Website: macys
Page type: customer-info-address
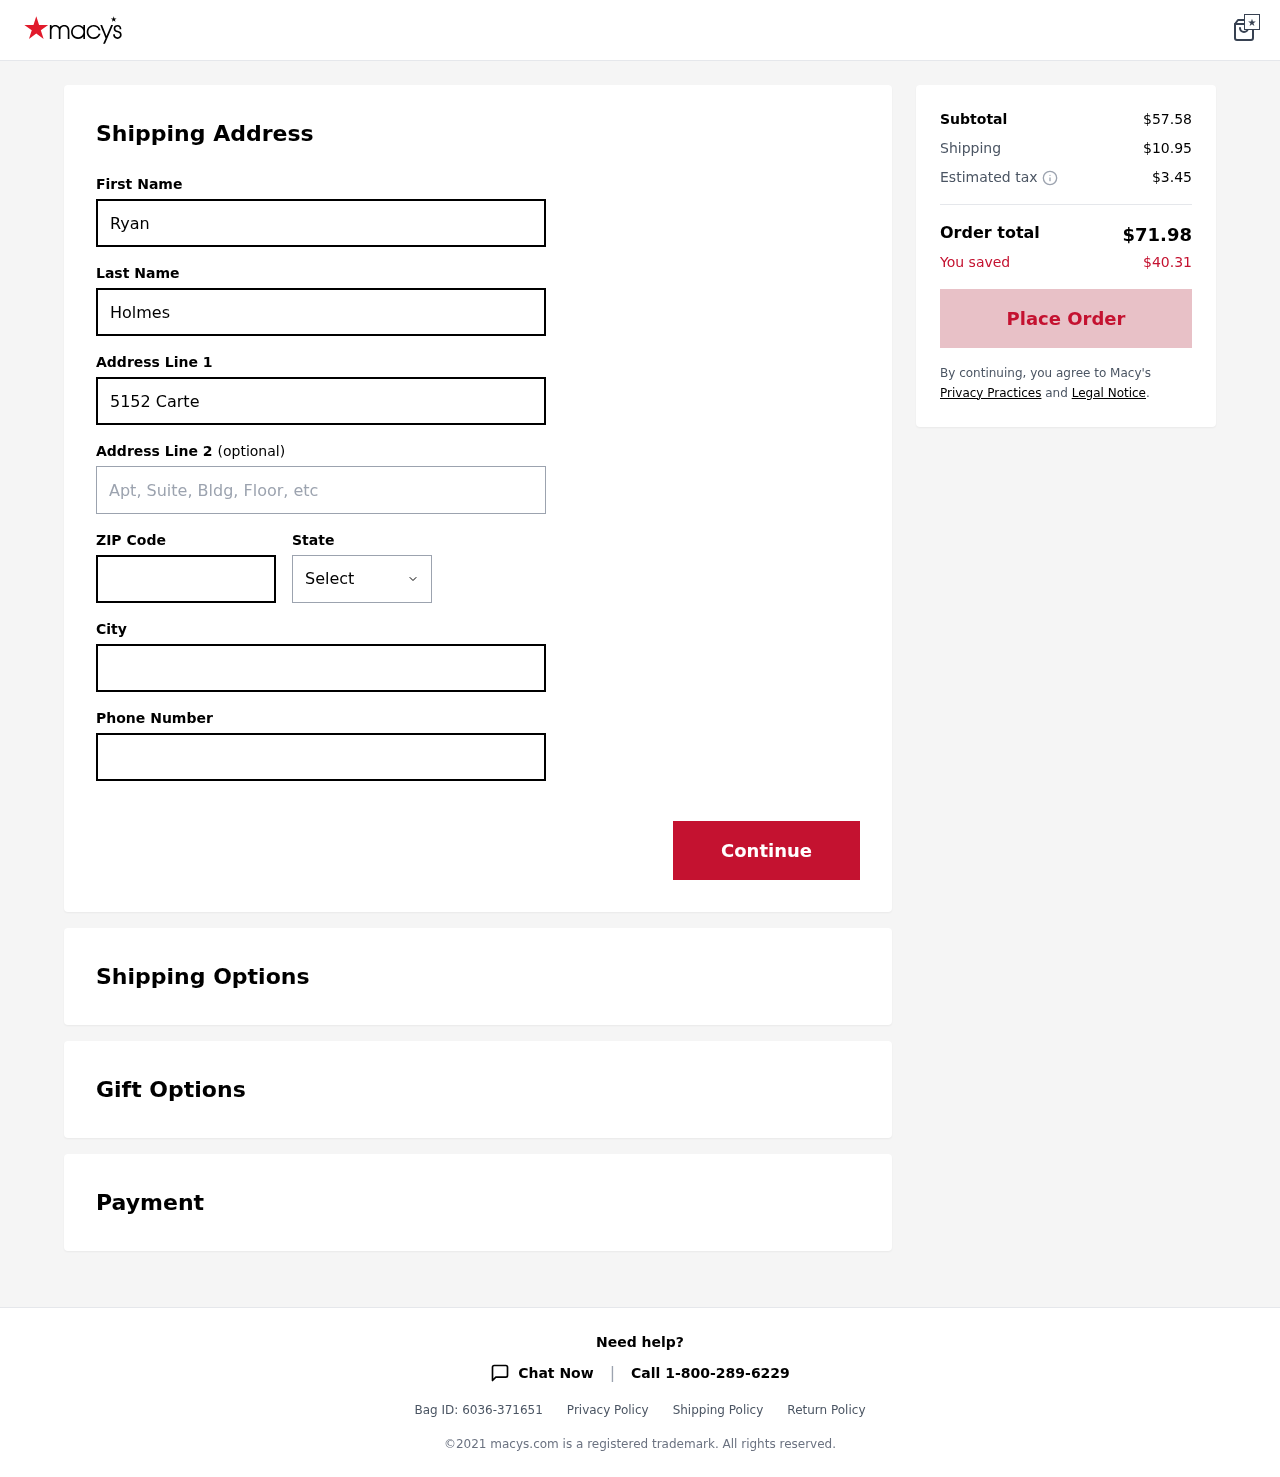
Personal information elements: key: PII_CITY
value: Lake Victoriamouth
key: PII_FIRSTNAME
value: Ryan
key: PII_LASTNAME
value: Holmes
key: PII_PHONE
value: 2023920865
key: PII_POSTCODE
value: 77287
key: PII_STATE
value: Washington
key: PII_STREET
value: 5152 Carter Harbor
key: PII_STREET2
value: Suite 712
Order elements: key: ORDER_SUBTOTAL
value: $57.58
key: ORDER_SHIPPING_COST
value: $10.95
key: ORDER_TAX
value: $3.45
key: ORDER_TOTAL
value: $71.98
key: ORDER_SAVINGS
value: $40.31